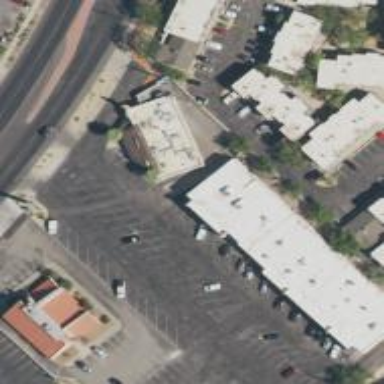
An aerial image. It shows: Retail building.